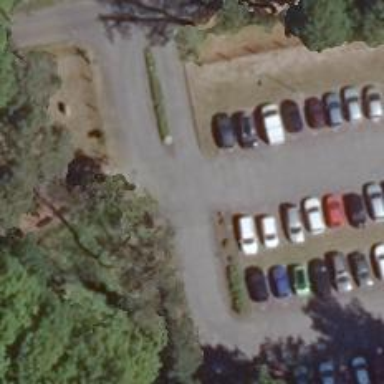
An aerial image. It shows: Parking aisle designated as service road.